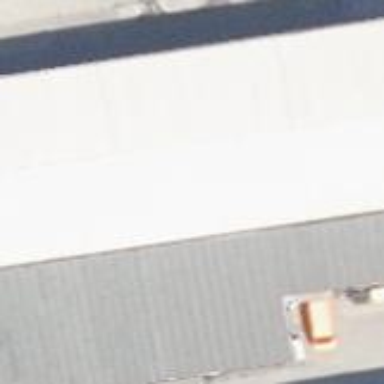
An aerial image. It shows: Commercial building.